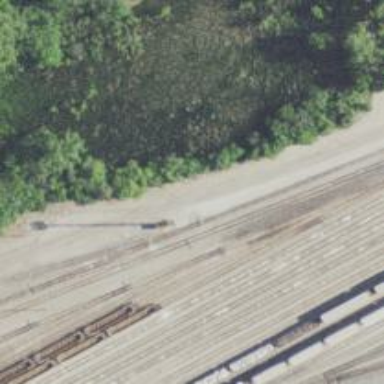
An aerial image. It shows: Railway yard in service.